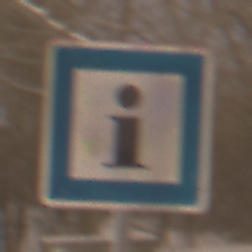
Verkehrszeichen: Informationsstelle
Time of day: Night
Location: Outdoor (Urban)
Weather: Overcast
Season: Winter
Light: Artificial